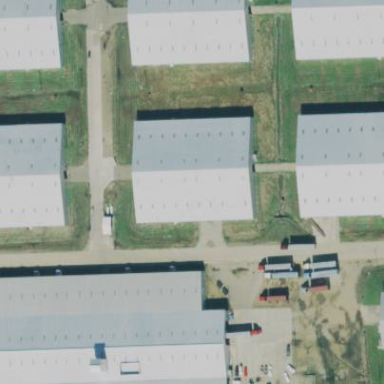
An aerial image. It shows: Warehouse building.